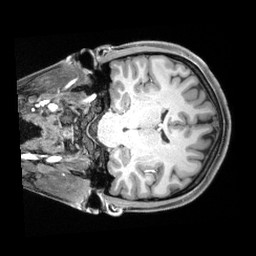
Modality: T1w
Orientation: coronal
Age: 22
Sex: female
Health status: healthy
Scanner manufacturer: siemens
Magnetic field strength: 3 T
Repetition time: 2.4 s
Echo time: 0.00194 s